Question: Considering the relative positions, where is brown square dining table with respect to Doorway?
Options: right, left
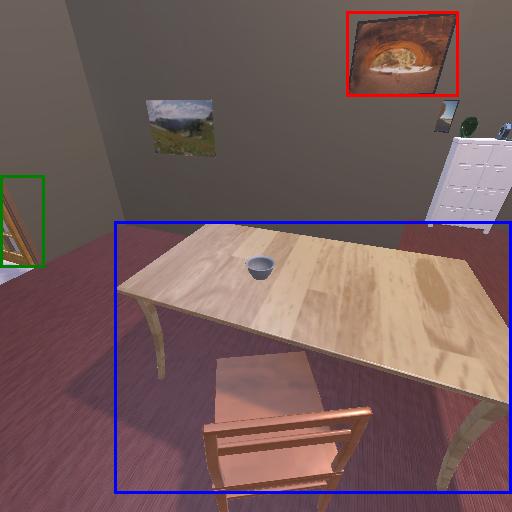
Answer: right